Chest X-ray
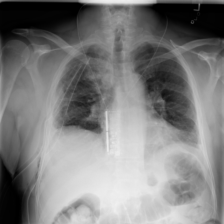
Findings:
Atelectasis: positive
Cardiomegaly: negative
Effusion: negative
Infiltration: negative
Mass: negative
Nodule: negative
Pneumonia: negative
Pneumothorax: negative
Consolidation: negative
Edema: negative
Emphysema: negative
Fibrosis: negative
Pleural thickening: negative
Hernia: negative